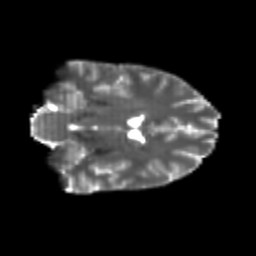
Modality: T2w
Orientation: coronal
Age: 21
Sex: male
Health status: healthy
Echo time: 0.074 s